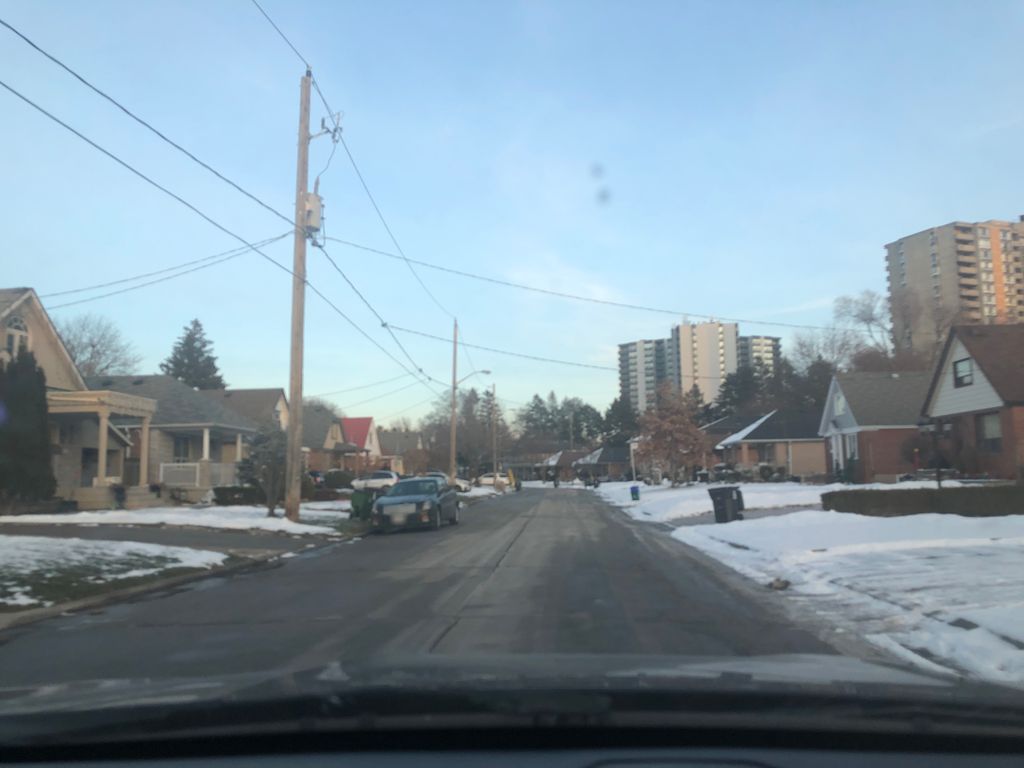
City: toronto